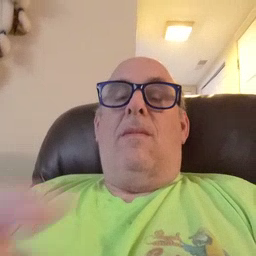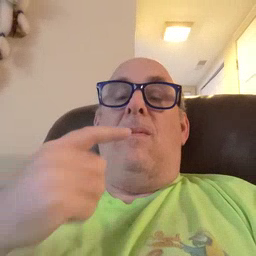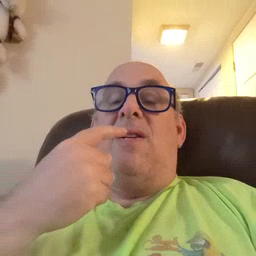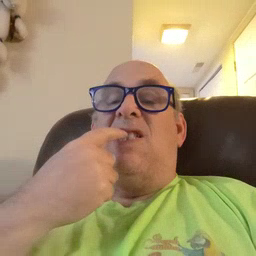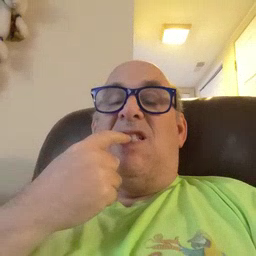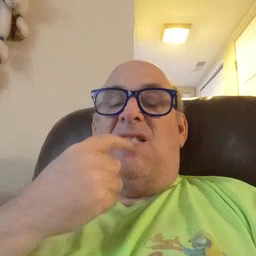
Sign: tooth